Question: I'm facing an intermittent problem with Keycloak. If a user triggers a preflight API call and Keycloak's token expires between that and the actual API call, the preflight call will return a 200, but the real API call will return a 401 (as the token has now expired).
The flow of events is essentially:
1. User triggers preflight API call, generating an OPTIONS request.
2. Keycloak's token expires and is refreshed.
3. Preflight request returns, GET call is sent out with old Keycloak token.
4. The API returns a 401 as the old token has expired.
Here is what it looks like in my browser's Network tab:

How can I ensure the Keycloak token doesn't expire between these events?
Here's the code I'm using:
'''
async onTokenExpired() {
this.token = await this.updateToken();
this.updateHeaders();
}
updateHeaders() {
http.setHeaders({
Authorization: 'Bearer ${this.token}'
});
}
updateToken() {
return new Promise((resolve, reject) => {
this.keycloak.updateToken()
.success(() => {
resolve(this.keycloak.token);
})
.error(reject);
});
}
'''
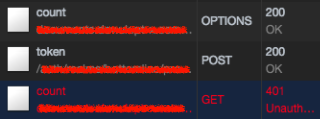
Answer: Okay, the solution I ended up going with for this involves calling Keycloak's 'updateToken' method every time an API call is made, passing in a of 20 seconds.
>
### updateToken(minValidity)
If the token expires within minValidity seconds (minValidity is optional, if not specified 5 is used) the token is refreshed. If the session status iframe is enabled, the session status is also checked.-- <URL>.
My API-calling code now looks like this:
'''
post(...) {
this.keycloak.updateToken(20).success(() => {
fetch(...)
})
}
'''
In pseudo-code, this essentially does the following:
'''
When the post method is called:
Attempt to update the token if it is going to expire within the next 20 seconds.
If that is successful (regardless of whether it updated or not), call the API.
'''
I don't believe this to be a solution, as I'm sure there may be an instance where a preflight request takes longer than 20 seconds to execute, however in that situation this isn't really the cause of that problem and would need to be resolved on the server-side. If preflight requests frequently take longer than 20 seconds to execute, the can be upped to a longer duration. 20 itself is already very lenient (the default value is 5).